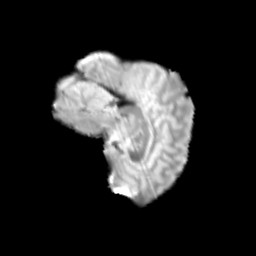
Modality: T2w
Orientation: sagittal
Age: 11
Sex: male
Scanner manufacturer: siemens
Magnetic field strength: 3 T
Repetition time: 3.8 s
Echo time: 0.07 s